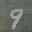
Label: 9